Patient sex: M
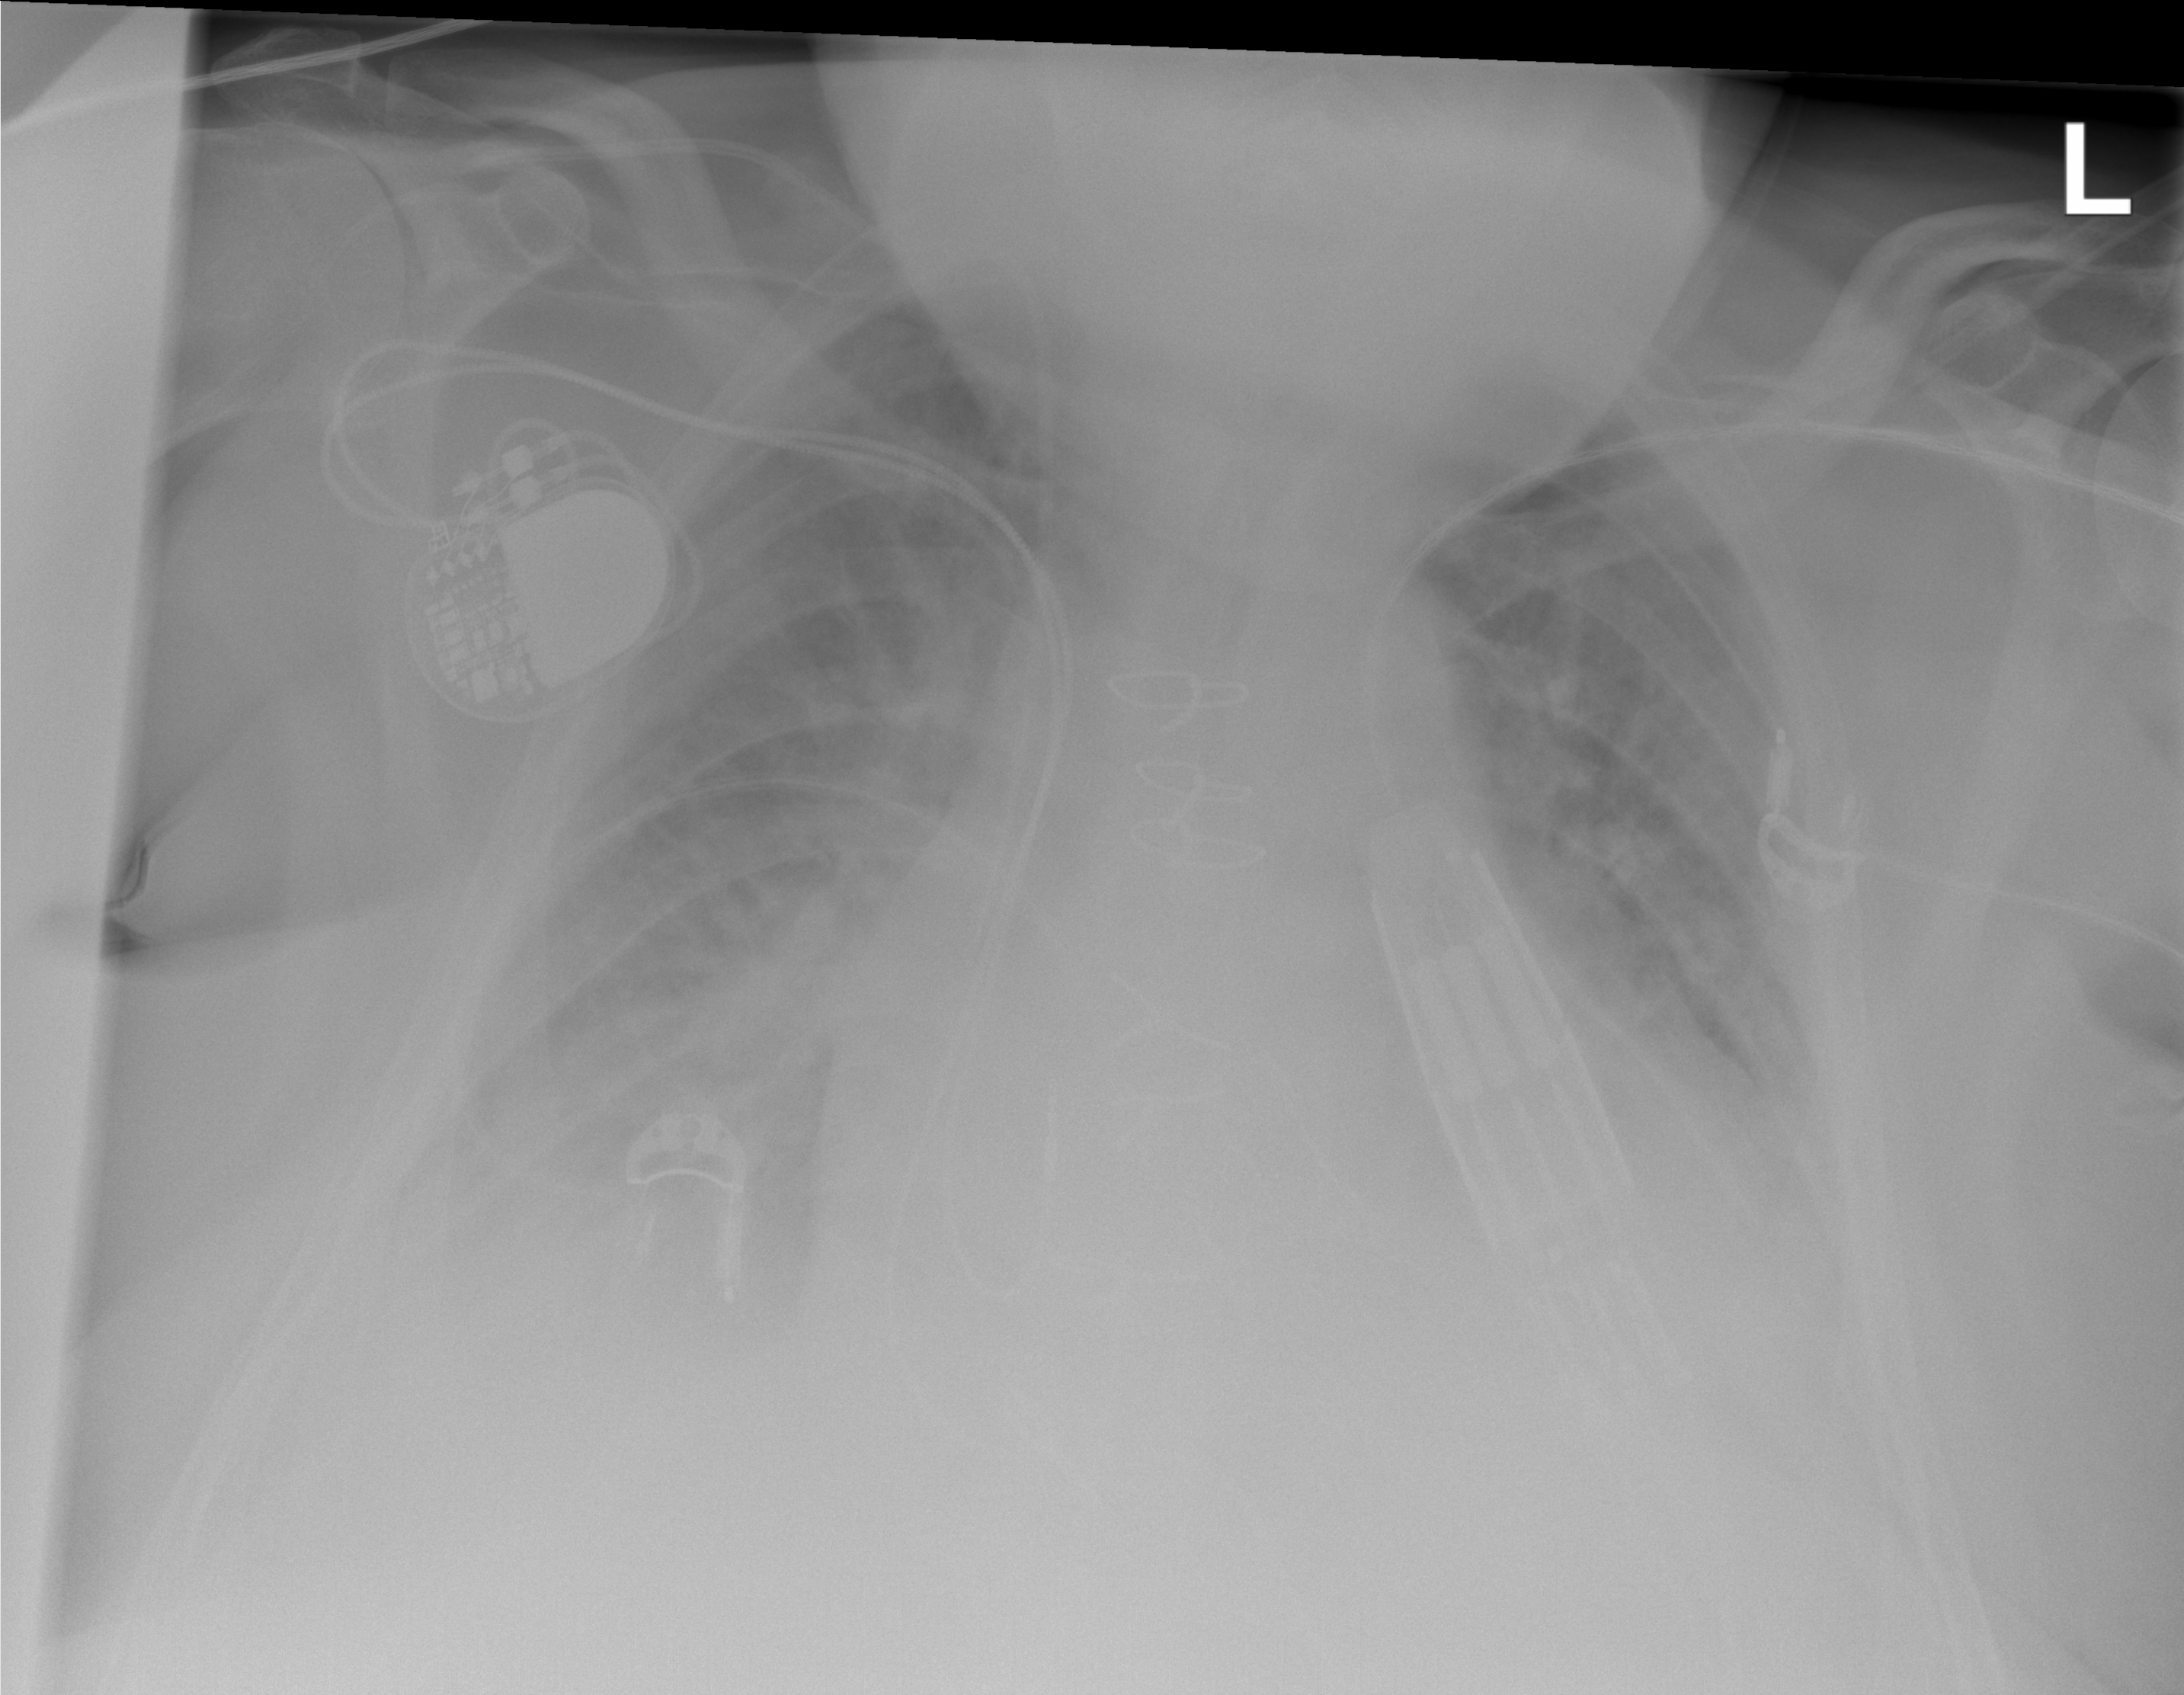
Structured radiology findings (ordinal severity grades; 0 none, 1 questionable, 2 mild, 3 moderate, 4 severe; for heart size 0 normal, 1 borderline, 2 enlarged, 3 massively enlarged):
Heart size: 3
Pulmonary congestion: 3
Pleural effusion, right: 2
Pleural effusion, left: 2
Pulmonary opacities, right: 2
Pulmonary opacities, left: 0
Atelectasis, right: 2
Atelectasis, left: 3